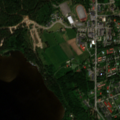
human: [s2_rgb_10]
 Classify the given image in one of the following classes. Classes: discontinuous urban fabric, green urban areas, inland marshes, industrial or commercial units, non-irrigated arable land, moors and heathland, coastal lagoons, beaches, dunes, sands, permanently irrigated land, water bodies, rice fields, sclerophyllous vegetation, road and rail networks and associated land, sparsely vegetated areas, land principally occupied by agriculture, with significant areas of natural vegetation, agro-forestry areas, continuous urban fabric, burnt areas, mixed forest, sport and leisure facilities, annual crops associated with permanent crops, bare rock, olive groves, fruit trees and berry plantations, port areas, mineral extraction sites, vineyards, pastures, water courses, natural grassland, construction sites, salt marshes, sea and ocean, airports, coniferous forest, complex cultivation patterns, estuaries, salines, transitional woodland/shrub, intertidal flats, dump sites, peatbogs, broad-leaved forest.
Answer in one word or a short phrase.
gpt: discontinuous urban fabric, coniferous forest, mixed forest, water bodies